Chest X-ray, AP view. Patient: 43 years old, sex F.
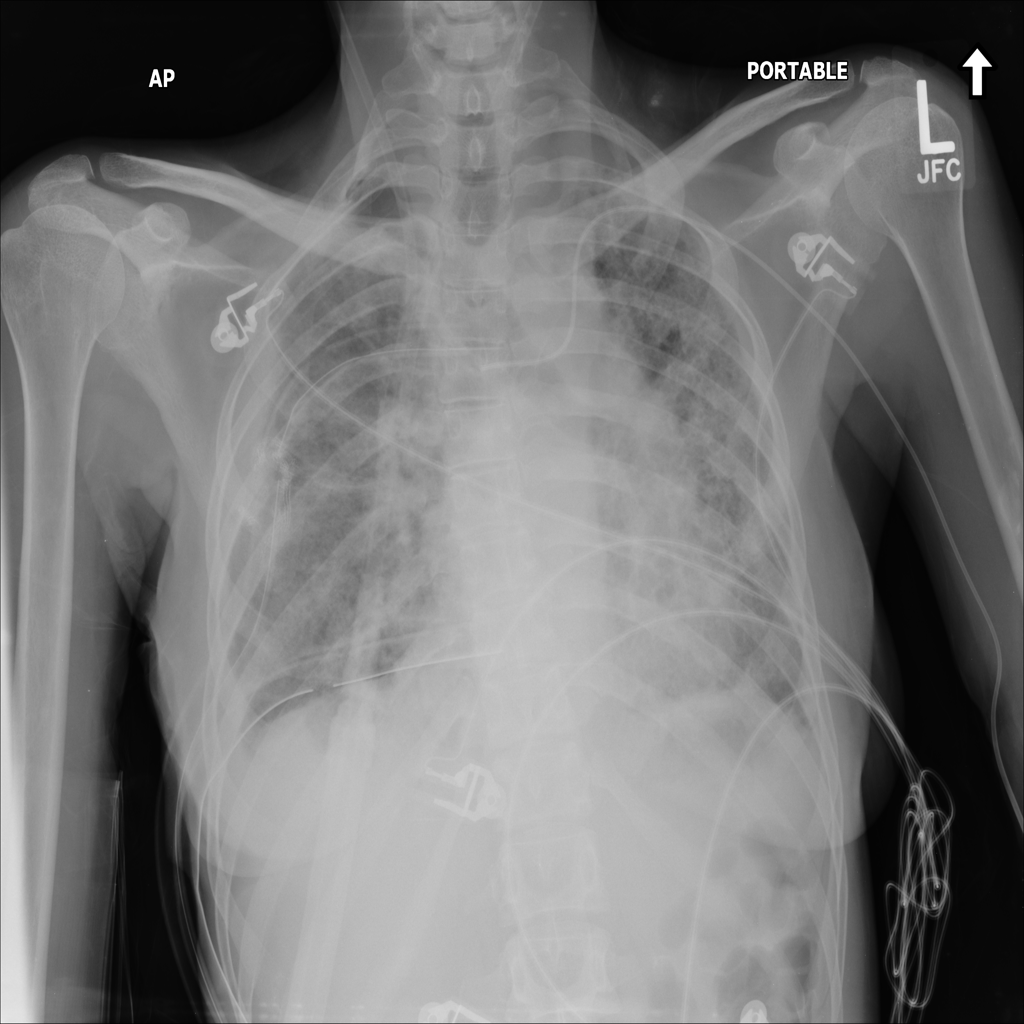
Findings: No Finding